Field crop: maize
Growth stage: 2
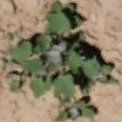
Species: chenopodium